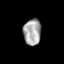
Tissue: skin
Cell type: Epithelial cells
Senescence score: 0.7962
Nuclear area (px): 449
Mean DAPI intensity: 167.844